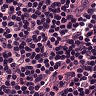
Metastatic tissue present: no